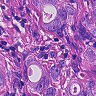
Metastatic tissue present: yes